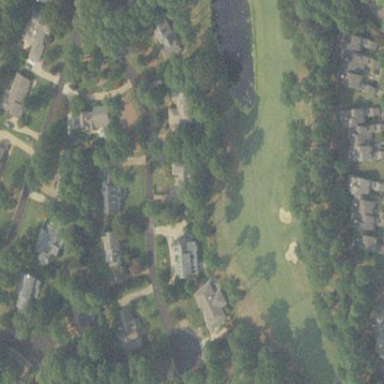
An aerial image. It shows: Area of rough grass used for golf.